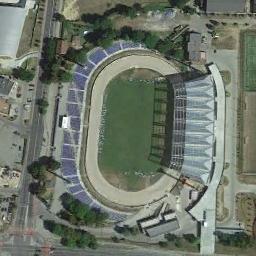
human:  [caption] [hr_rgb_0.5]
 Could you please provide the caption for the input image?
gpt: Oval parking lot surrounded by vegetation and road .

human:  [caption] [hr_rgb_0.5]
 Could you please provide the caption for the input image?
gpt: There are many trees beside the stadium .

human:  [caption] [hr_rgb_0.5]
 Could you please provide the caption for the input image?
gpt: The stadium is on the bare land next to some trees .

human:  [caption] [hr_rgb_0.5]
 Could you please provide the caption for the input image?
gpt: The stadium's roof has wavy white signs .

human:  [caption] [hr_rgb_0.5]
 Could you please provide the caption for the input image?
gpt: There are some green trees around the stadium .